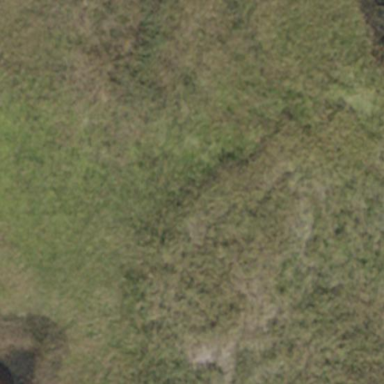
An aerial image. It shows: Reedbed in wetland area.